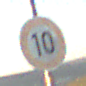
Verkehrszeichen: Geschwindigkeit10
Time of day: SunriseSunset
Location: Outdoor (Nature)
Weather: PartlyCloudy
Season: NotSpecified
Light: Natural